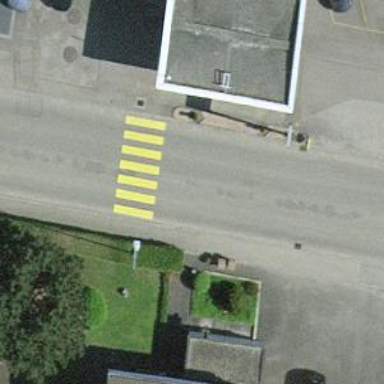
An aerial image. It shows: Uncontrolled road crossing.